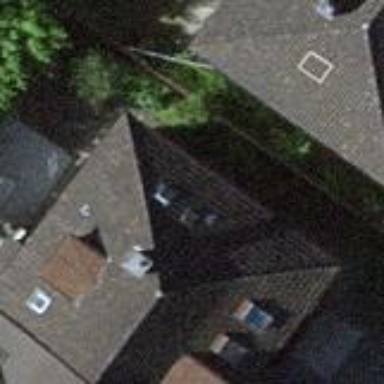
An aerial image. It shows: Hipped roof on apartment building.